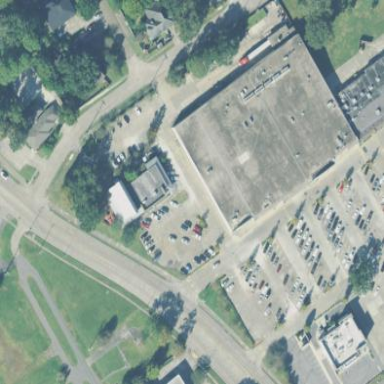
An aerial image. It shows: Retail building.